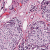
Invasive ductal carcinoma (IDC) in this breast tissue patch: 1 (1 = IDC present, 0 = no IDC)